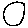
Label: circle